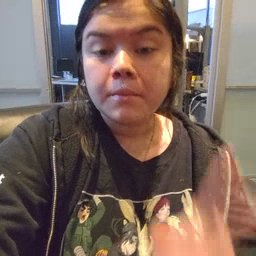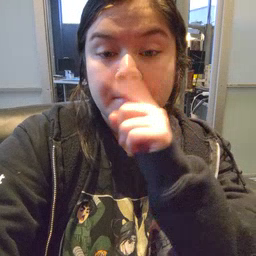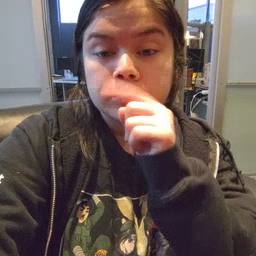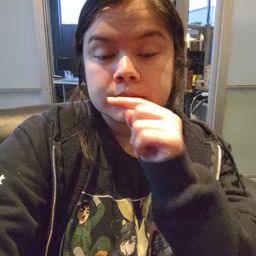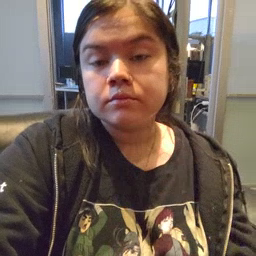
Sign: mouse